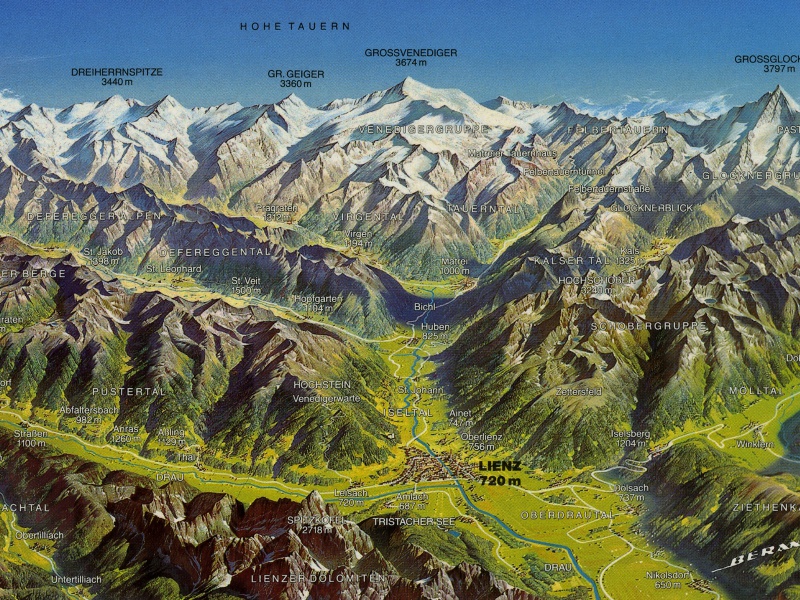
Institution: Gemeindearchiv Kals
Schlagwörter: berg, blau, felsen, gestein, himmel, schatten, weiß, fluss, grün, landschaft, see, stadt, haus, schnee, wiese, spitze, wege, wiesen, spitzen, tal, wald, schrift, sommer, berge, bergspitzen, fels, gebirge, gipfel, dorf, bergkette, hellgrün, berglandschaft, hochgebirge, winter, ausflug, vogelperspektive, zahlen, panorama, wandern, alpen, schneelandschaft, urlaub, täler, gebirgszug, illustration, text, beschriftung, österreich, karte, strassen, plan, landkarte, schneebedeckt, wal, postkarte, wipfel, pass, alpe, flüsse, meter, wörter, ski, luftansicht, entfernung, tall, route, vogelansicht, skifahren, weit weg, knödel, ia, barge, pustertal, hohe tauern, osttirol, grossglockner, gezeichnetes panorama, fremdenverkehr, drohne, hohen tauern, lienz, höhenmeter, pusteral, atlqas, lintz, schhnee, alpenverein, strache, ibiza, hochstein, tauern, gebirgskarte, iseltal, viel bergs, viel land, österriech, übersicht, dreidimensional, defereggental, lienzer dolomiten